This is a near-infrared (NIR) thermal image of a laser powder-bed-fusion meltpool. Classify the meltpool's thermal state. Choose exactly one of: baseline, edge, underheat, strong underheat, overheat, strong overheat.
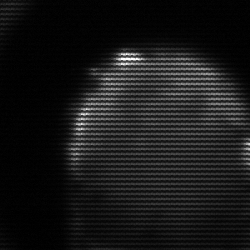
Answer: edge